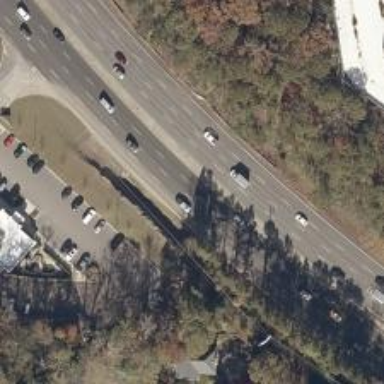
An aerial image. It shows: This image shows trunk highway that functions as expressway.